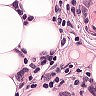
Metastatic tissue present: yes